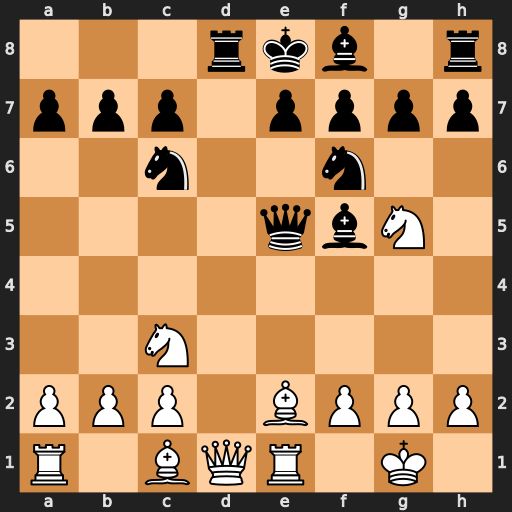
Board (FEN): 3rkb1r/ppp1pppp/2n2n2/4qbN1/8/2N5/PPP1BPPP/R1BQR1K1
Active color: w
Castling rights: k
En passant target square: -
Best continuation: Qxd8+ Nxd8 Bb5+ Qxb5 Nxb5